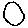
Label: circle